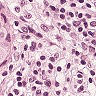
Metastatic tissue present: yes